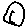
Label: circle